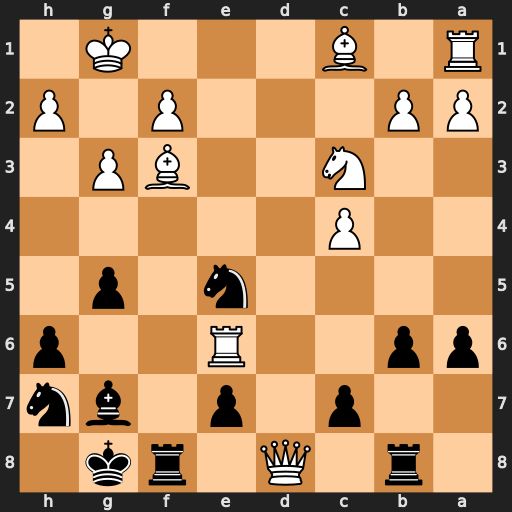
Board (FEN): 1r1Q1rk1/2p1p1bn/pp2R2p/4n1p1/2P5/2N2BP1/PP3P1P/R1B3K1
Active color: b
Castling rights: -
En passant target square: -
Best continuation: Nxf3+ Kg2 Rbxd8